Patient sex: M
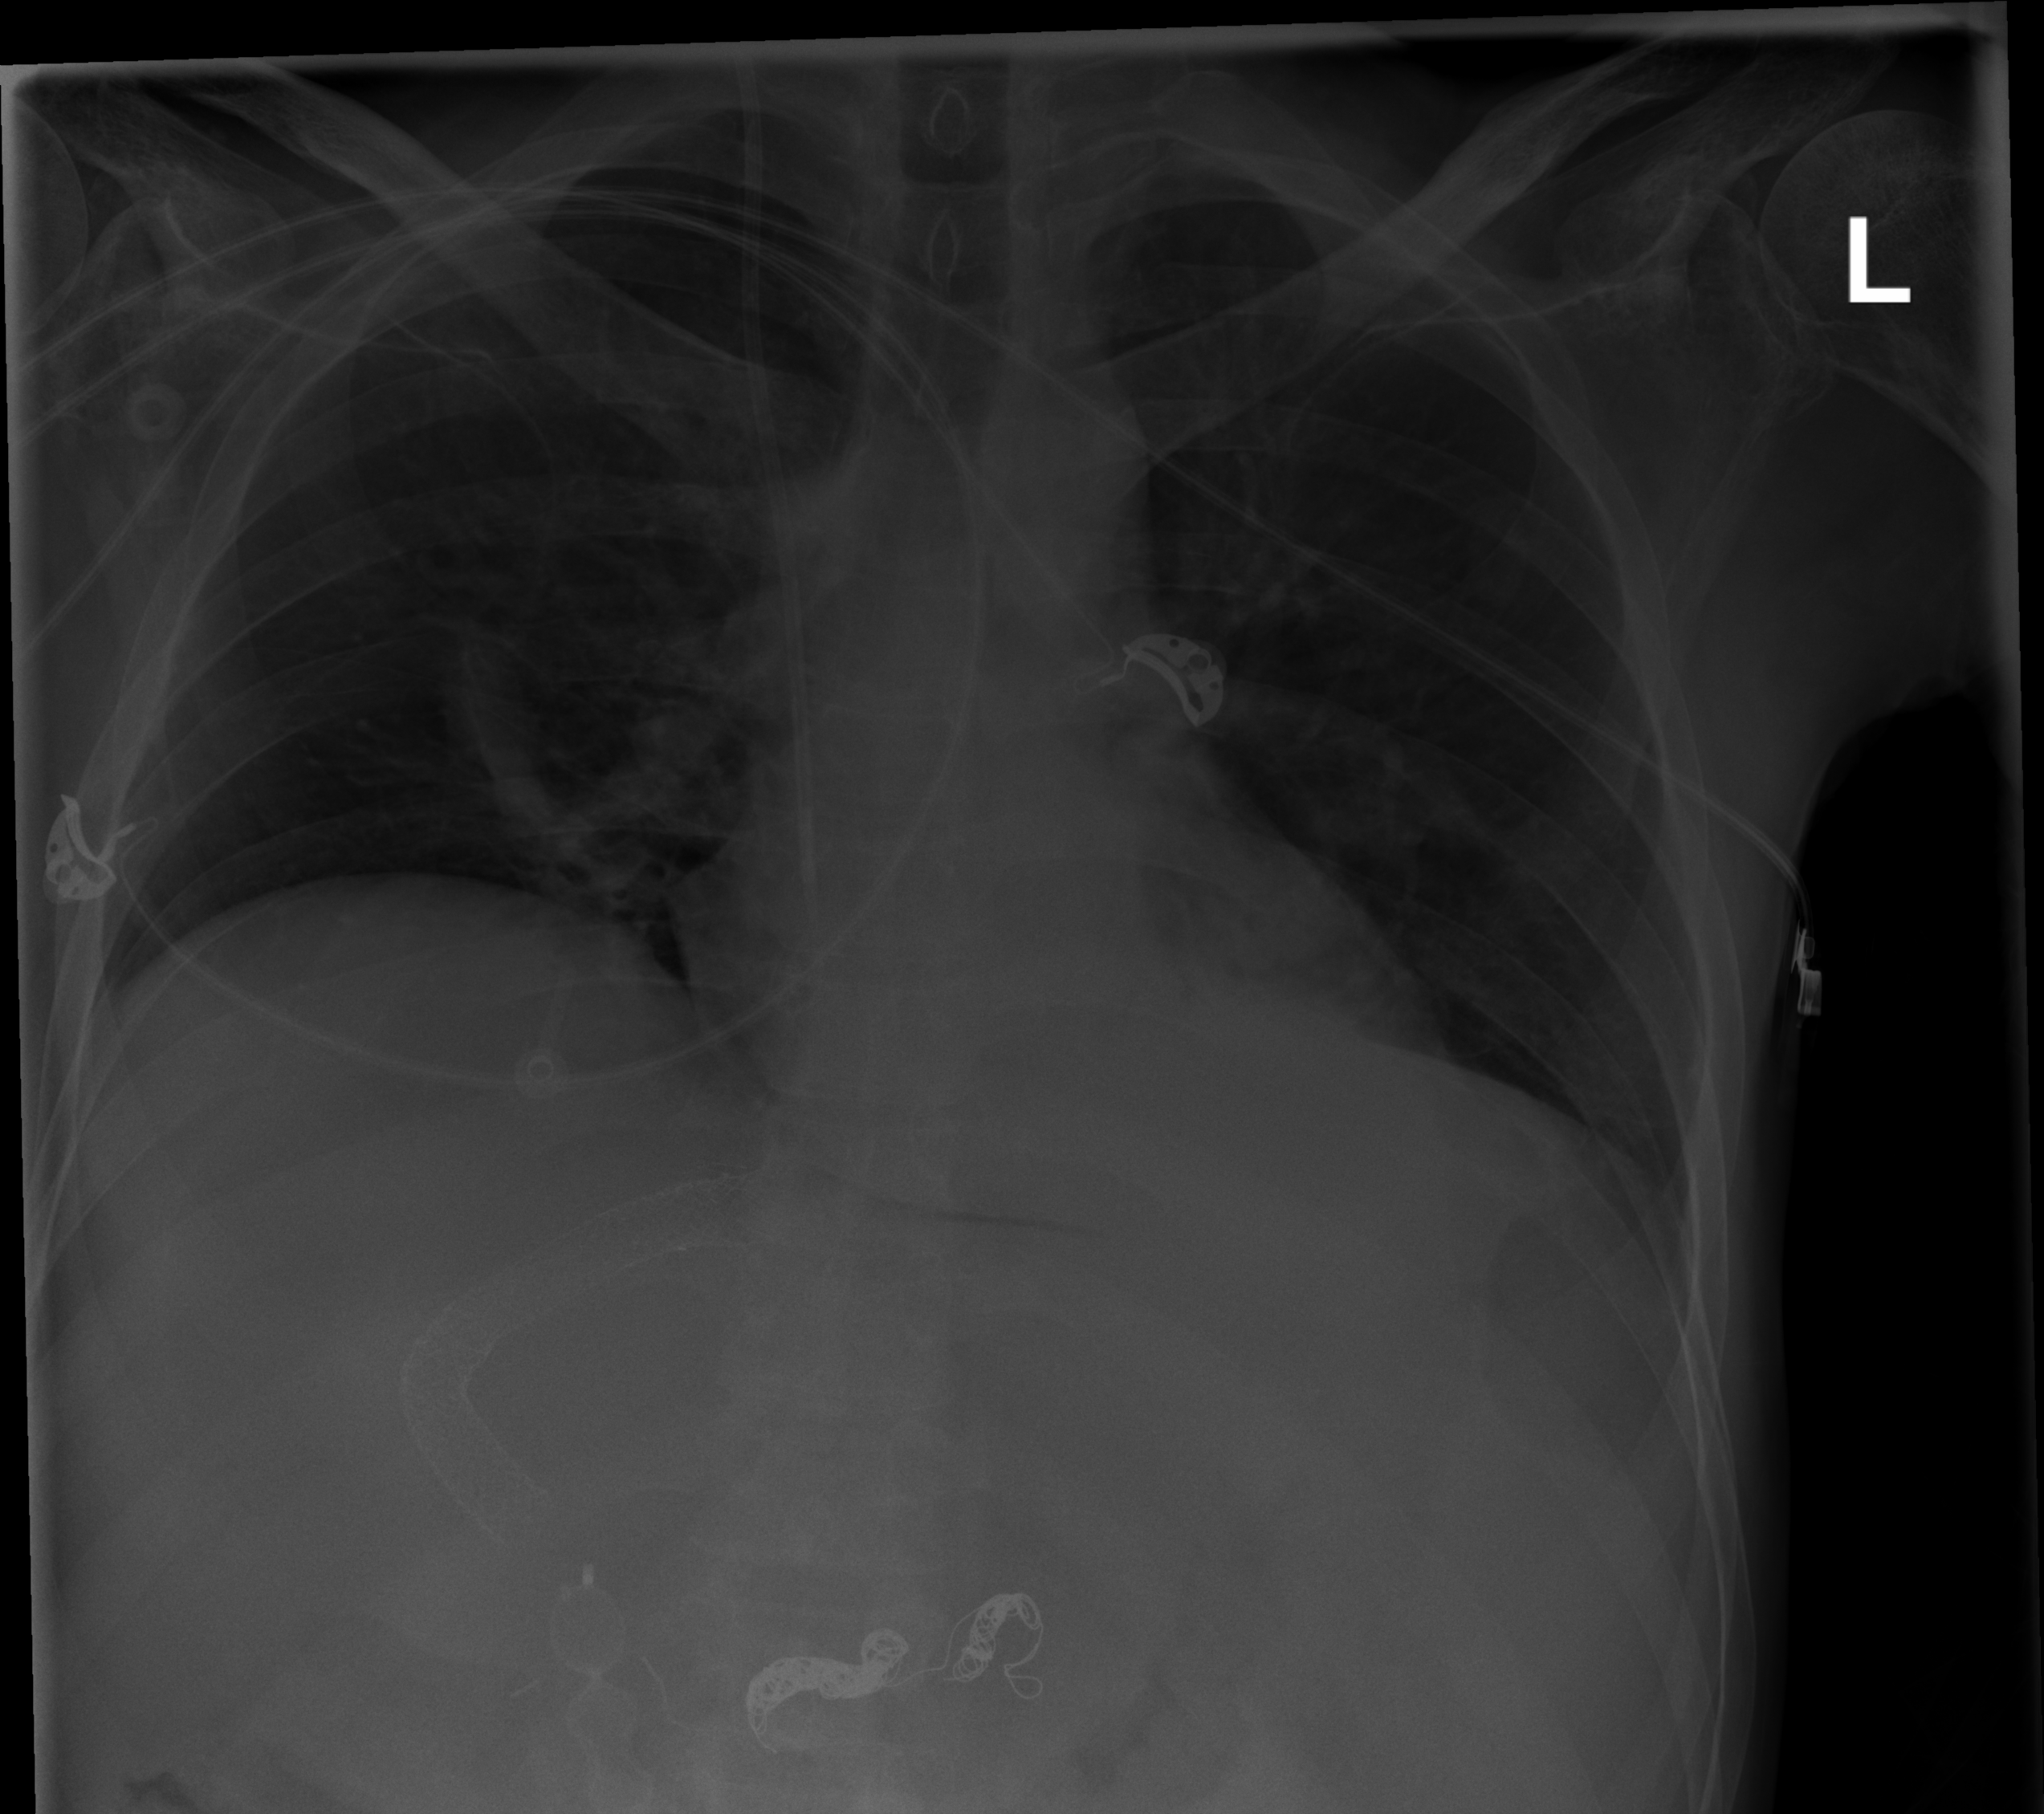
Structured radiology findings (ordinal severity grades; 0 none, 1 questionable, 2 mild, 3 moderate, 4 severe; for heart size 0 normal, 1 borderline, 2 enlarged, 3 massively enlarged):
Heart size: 0
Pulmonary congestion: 0
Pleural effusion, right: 0
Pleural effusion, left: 0
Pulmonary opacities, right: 0
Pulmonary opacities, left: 0
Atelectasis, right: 2
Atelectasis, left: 0